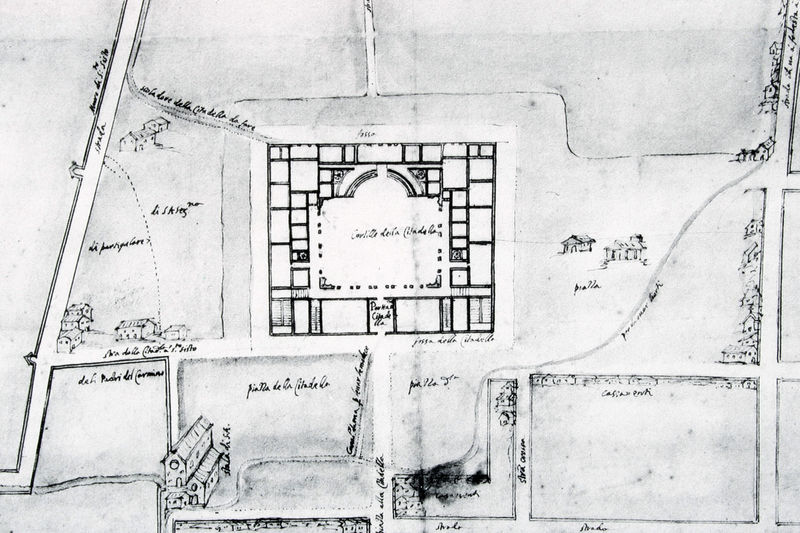
Titel: Grundriss und Umgebung des Palazzo Farnese in Piacenza
Künstler: M. A. Dordoni
Standort: Parma
Institution: Archivio di Stato
Schlagwörter: blau, weiß, fluss, landschaft, grau, raum, schwarz, skizze, straße, säulen, zeichnung, zimmer, anlage, gebäude, haus, park, schloss, weg, architektur, innenraum, felder, häuser, kirche, pfad, wege, wiesen, blatt, garten, spanien, schrift, papier, italien, ort, studie, acker, dorf, dächer, mauer, grafik, graphik, hof, saal, querformat, falte, symmetrie, halle, aufsicht, straßen, tusche, innenhof, burg, eckig, kloster, rechteck, palast, draufsicht, stich, schwarzweiß, text, beschriftung, räume, entwurf, kathedrale, fleck, studien, halbrund, quadrate, villa, karte, alleen, mauern, apsis, rechteckig, stadtmauer, plan, tempel, landkarte, quadrat, handschrift, sakralbau, höfe, basilika, grundriss, aufriss, bauplan, zentralbau, parzellen, atrium, innenräume, lageplan, stadtplan, wehrgang, ländereien, italienisch, grundstücke, rechtwinklig, flure, stasse, hif, gesamtanlage, straßennamen, atudien, mauser, grndstücke, innenhif, gruhaus, bplan, kolster, stusche